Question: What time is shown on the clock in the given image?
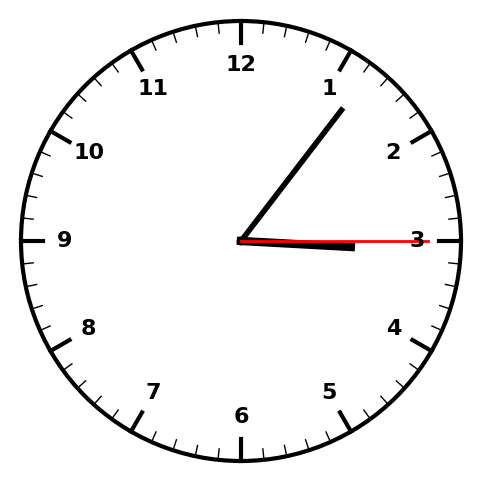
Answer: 03:06:15